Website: home-depot
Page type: account-dashboard
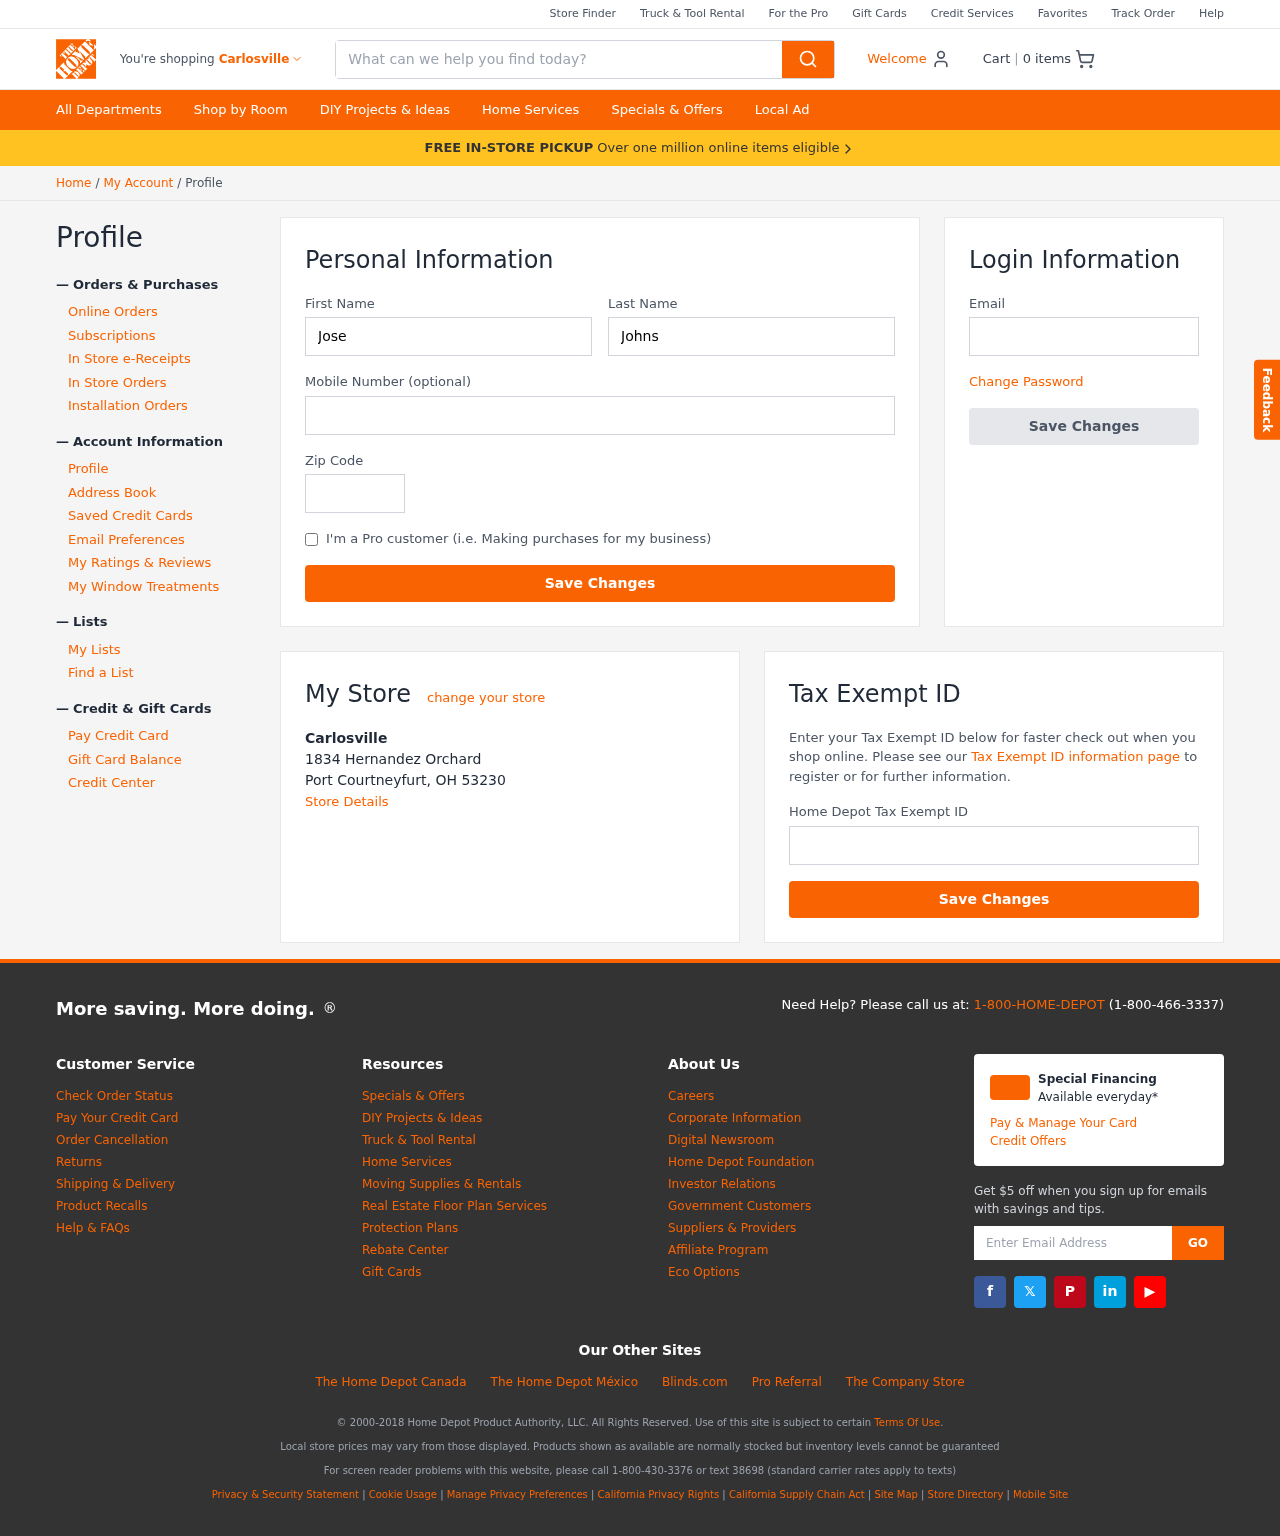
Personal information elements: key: PII_CITY
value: Carlosville
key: PII_EMAIL
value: jose_johnson@hotmail.com
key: PII_FIRSTNAME
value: Jose
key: PII_LASTNAME
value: Johnson
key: PII_LOCATION1_CITY_STATE_ZIP
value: Port Courtneyfurt, OH 53230
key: PII_LOCATION1_NAME
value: Carlosville
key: PII_LOCATION1_STREET
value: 1834 Hernandez Orchard
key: PII_PHONE
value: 2068486187
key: PII_POSTCODE
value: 07205
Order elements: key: ORDER_NUM_ITEMS
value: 0
Search elements: key: HEADER_SEARCH
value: What can we help you find today?